Field crop: maize
Growth stage: 2
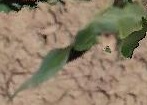
Species: maize